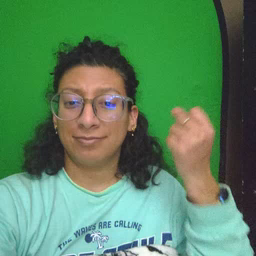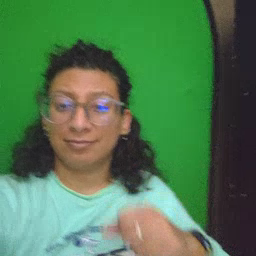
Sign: pizza